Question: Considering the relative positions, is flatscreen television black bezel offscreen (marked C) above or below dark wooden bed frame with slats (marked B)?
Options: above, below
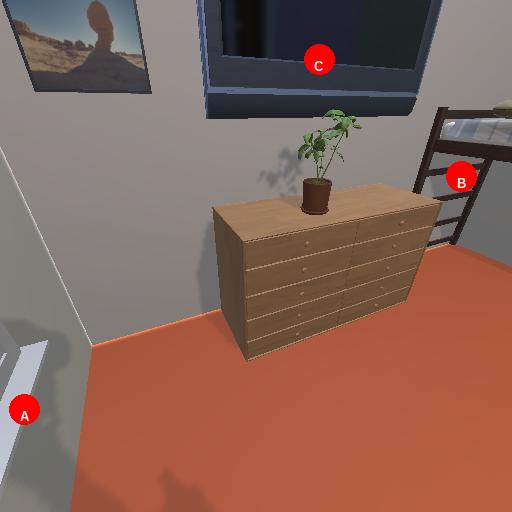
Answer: above